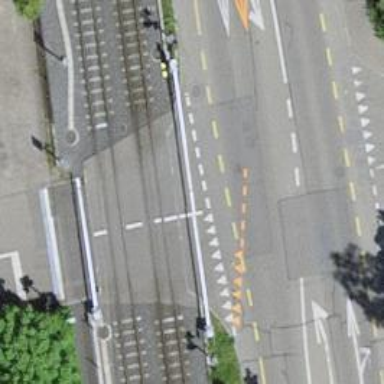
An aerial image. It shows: Level railway crossing with lights and double half barrier.